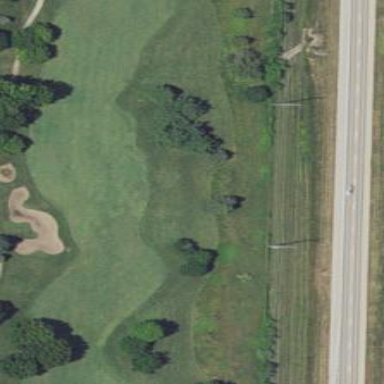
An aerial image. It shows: Grassy area designated as golf fairway.